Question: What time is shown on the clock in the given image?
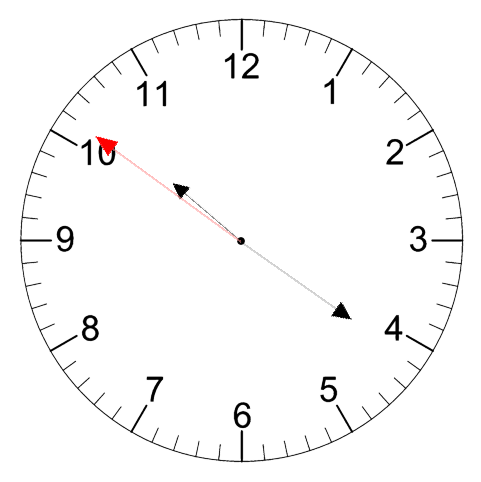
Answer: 10:20:51